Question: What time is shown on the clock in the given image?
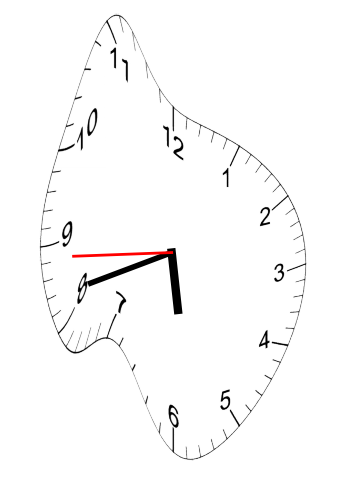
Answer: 05:41:44